Aerial crown-view tile of a tropical tree (Barro Colorado Island, Panama), acquired 20250414:
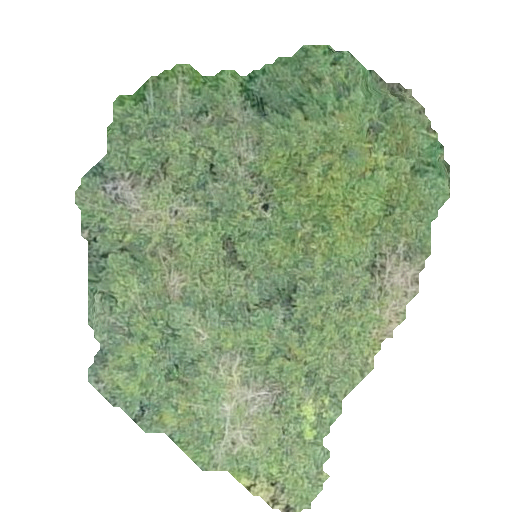
Species: Chrysophyllum cainito
GBIF accepted scientific name: Chrysophyllum cainito
Crown area: 177.516 m²